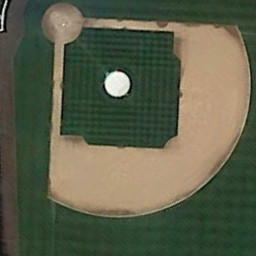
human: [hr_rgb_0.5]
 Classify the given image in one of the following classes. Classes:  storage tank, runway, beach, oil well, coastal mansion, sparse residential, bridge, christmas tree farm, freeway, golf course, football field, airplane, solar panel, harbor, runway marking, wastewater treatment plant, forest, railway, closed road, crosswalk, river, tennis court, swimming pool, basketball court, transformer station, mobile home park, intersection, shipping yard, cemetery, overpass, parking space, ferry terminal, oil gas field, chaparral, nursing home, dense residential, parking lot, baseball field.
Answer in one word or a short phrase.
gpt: baseball field